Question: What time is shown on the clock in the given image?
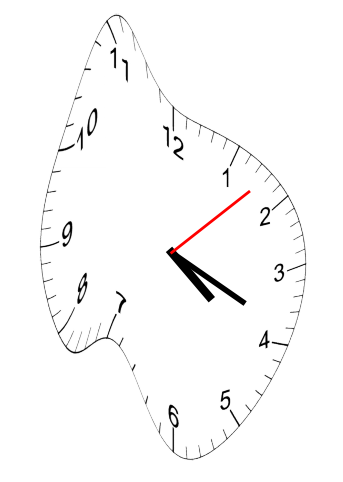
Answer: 04:19:08